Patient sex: M
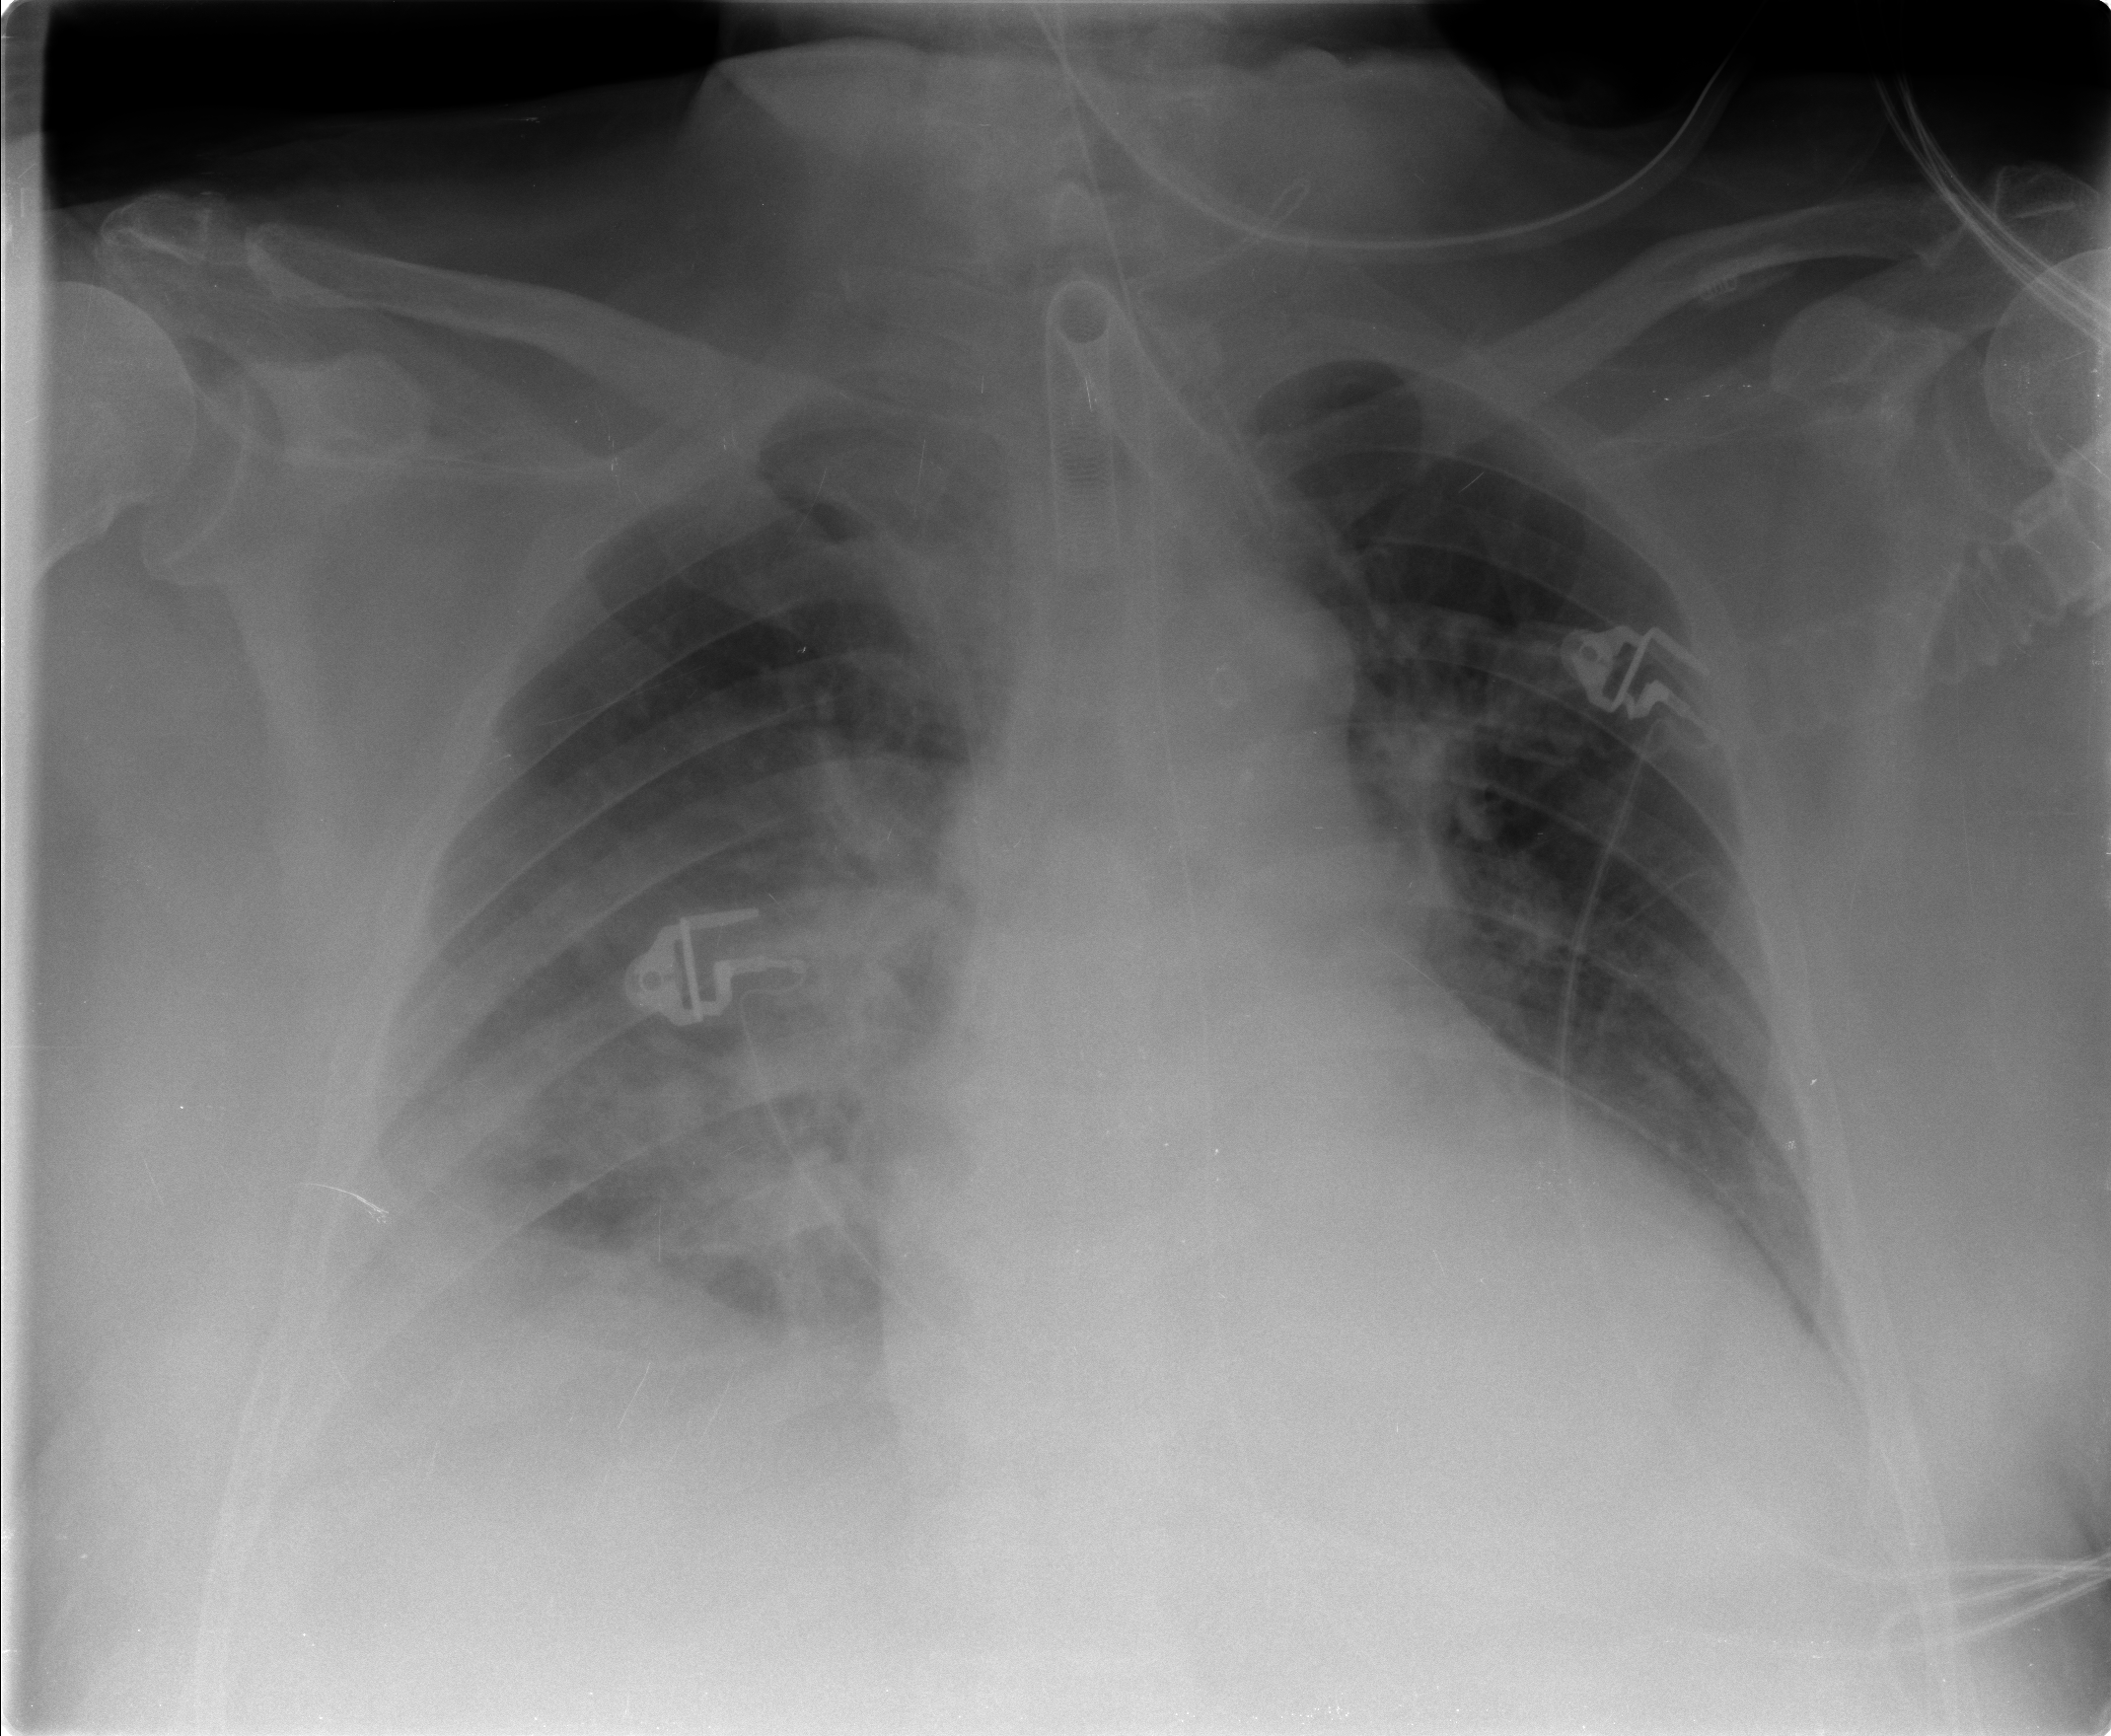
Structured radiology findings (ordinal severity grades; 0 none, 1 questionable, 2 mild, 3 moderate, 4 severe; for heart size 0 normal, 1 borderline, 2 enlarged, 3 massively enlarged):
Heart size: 2
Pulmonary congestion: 2
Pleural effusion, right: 2
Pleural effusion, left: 1
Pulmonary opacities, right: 2
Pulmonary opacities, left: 0
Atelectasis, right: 3
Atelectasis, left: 2